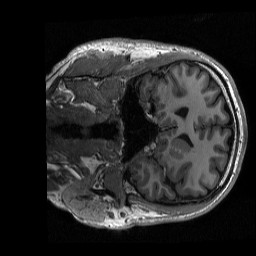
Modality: T1w
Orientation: coronal
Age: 33
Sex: male
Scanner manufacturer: siemens
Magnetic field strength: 3 T
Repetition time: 2.3 s
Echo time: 0.00298 s